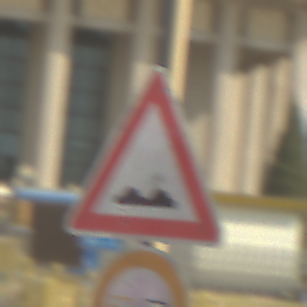
Verkehrszeichen: UnebeneFahrbahn
Zusatzzeichen unten: Ueberholverbot
Umgebung: Outdoor, Suburban
Tageszeit: MorningAfternoon
Wetter: Clear
Licht: Natural
Jahreszeit: NotSpecified
Kontrast: HighContrast